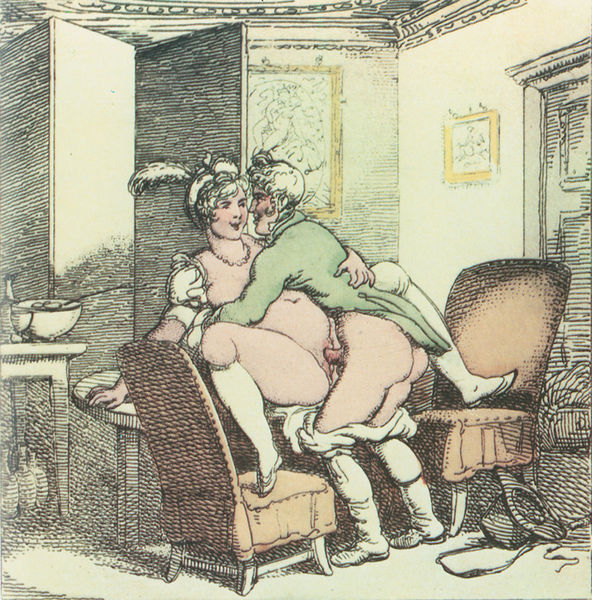
Titel: Der Landjunker neu beritten
Künstler: Thomas Rowlandson
Schlagwörter: akt, feder, kopf, mann, nackt, grün, frankreich, frau, hut, raum, schmuck, stuhl, tisch, zeichnung, zimmer, jacke, wand, rahmen, schüssel, bild, interieur, sessel, paar, prostituierte, beine, lächeln, bilder, liebe, umarmung, kette, paravant, socken, erotik, gehrock, dirne, penis, sex, stich, lust, geschlechtsverkehr, pimmel, frivol, kokotte, beischlaf, geschlechtsakt, penetration, amour